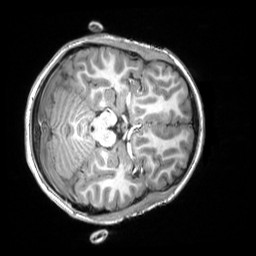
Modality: T1w
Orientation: axial